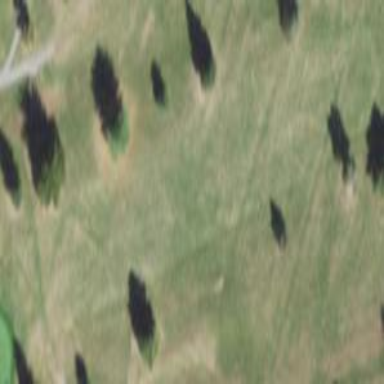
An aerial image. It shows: Grassy area designated as golf fairway.